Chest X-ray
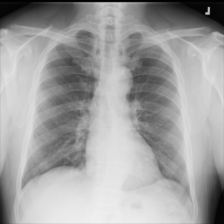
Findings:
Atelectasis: negative
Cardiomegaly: negative
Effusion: negative
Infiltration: negative
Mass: negative
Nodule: negative
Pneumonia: negative
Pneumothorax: negative
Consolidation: negative
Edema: negative
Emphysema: negative
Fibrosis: negative
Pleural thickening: negative
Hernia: negative